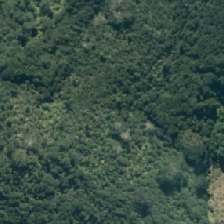
Land cover: manuka_kanuka